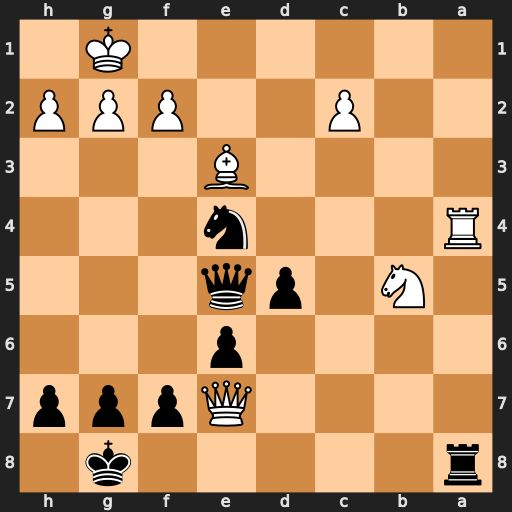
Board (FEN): r5k1/4Qppp/4p3/1N1pq3/R3n3/4B3/2P2PPP/6K1
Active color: b
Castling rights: -
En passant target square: -
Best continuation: Qa1+ Rxa1 Rxa1+ Bc1 Rxc1#